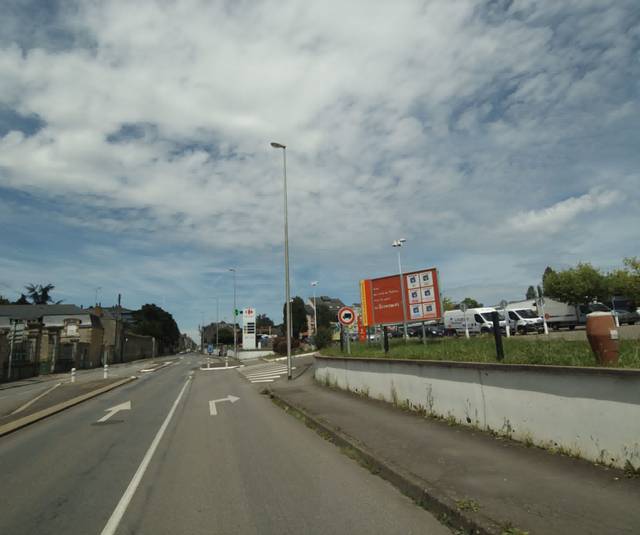
Region: France
Coordinates: 48.068, -0.7618